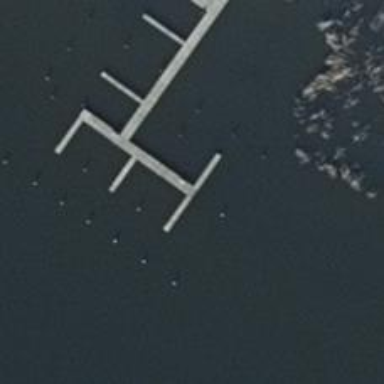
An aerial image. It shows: Man-made pier.